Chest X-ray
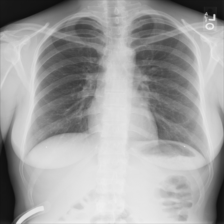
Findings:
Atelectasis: negative
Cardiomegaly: negative
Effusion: negative
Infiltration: negative
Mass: negative
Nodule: negative
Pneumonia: negative
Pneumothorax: negative
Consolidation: negative
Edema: negative
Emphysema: negative
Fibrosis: negative
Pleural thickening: negative
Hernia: negative